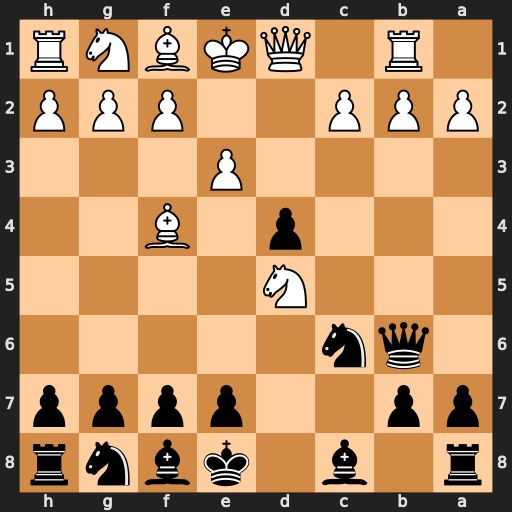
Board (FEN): r1b1kbnr/pp2pppp/1qn5/3N4/3p1B2/4P3/PPP2PPP/1R1QKBNR
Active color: b
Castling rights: Kkq
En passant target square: -
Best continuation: Qa5+ b4 Qxd5